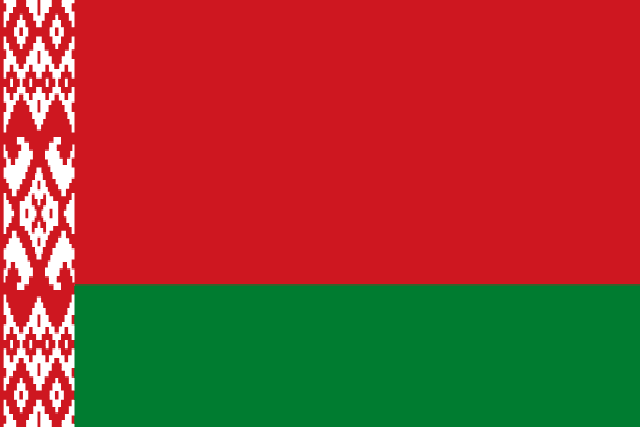
Country: Belarus
Country code: by